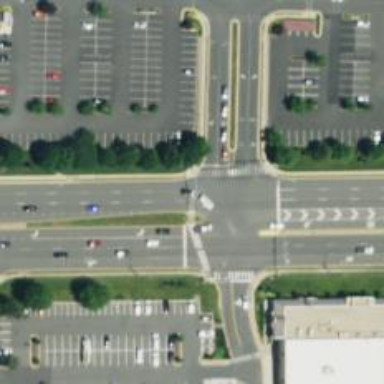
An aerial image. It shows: Zebra crossing for pedestrians.